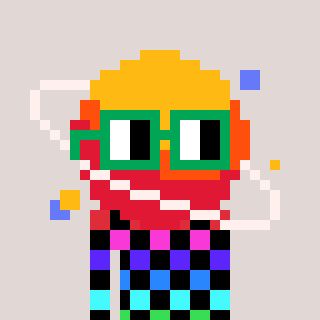
a pixel art character with square green glasses, a saturn-shaped head and a yellow-colored body on a warm background